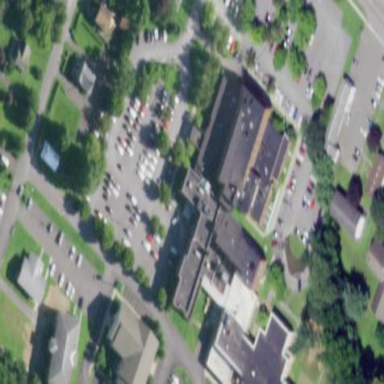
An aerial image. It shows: Healthcare clinic is depicted in the image.